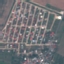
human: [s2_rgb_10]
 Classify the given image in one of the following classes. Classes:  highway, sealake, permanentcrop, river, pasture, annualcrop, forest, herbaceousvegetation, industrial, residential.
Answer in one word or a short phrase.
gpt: Residential